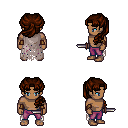
a pixel art fantasy rpg character, male body template, human, dark skin, gray tattered cape, magenta pants, brown princess hairstyle, leather bracers, dagger, four views (front, back, left, right), 2x2 character sprite sheet, small pixel art, hard edges, no anti-aliasing